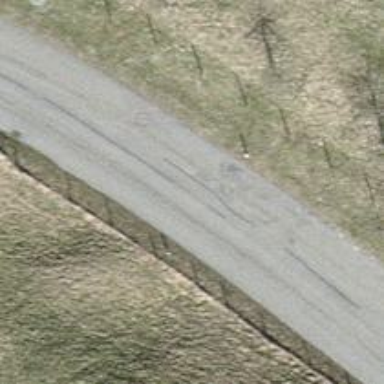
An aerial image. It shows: Tertiary road.